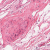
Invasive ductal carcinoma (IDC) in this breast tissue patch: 0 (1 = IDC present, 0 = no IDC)